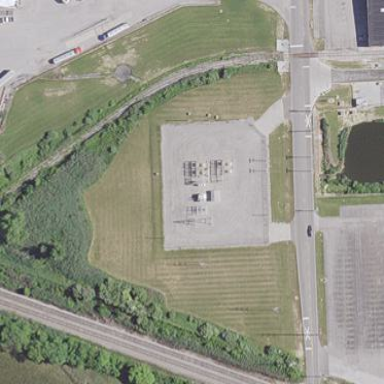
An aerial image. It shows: Power substation.